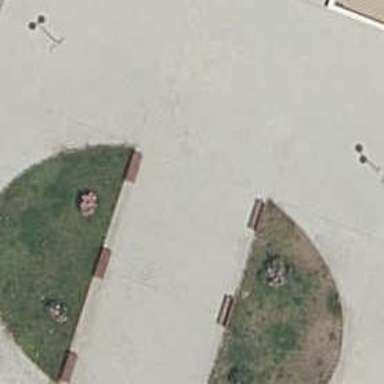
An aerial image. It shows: Bench.